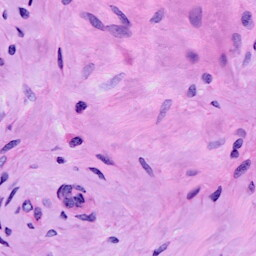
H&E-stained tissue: Cervix